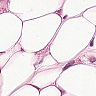
Metastatic tissue present: yes